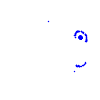
Particle: pion